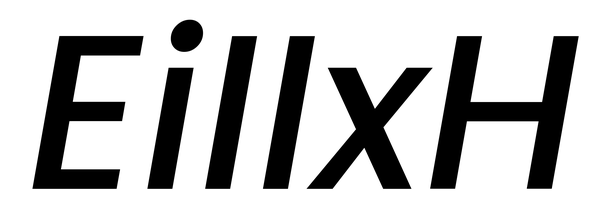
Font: Poppins-MediumItalic